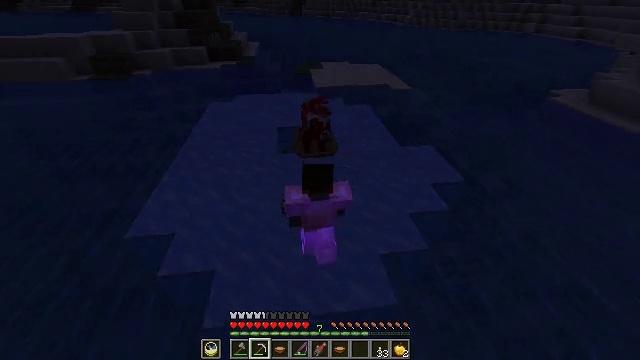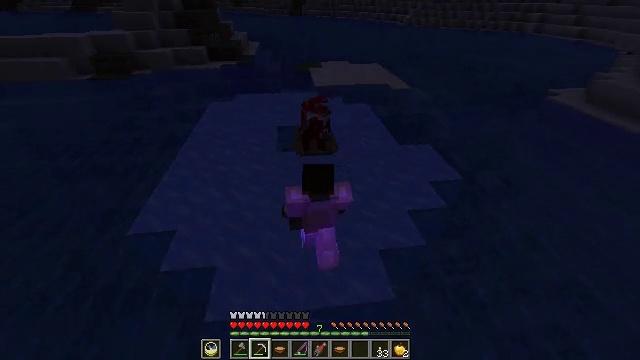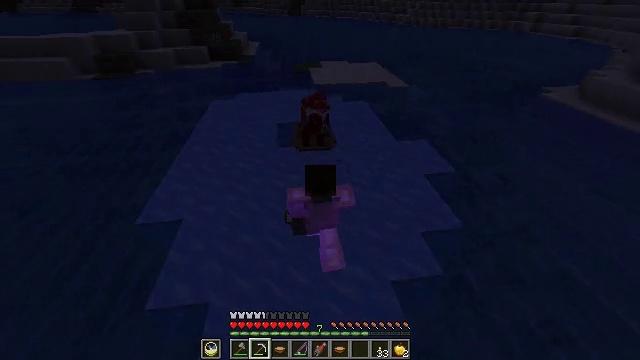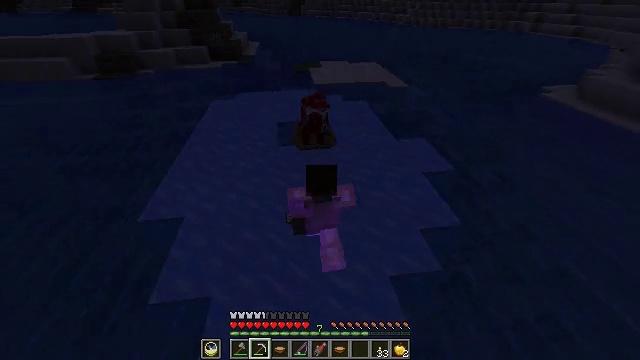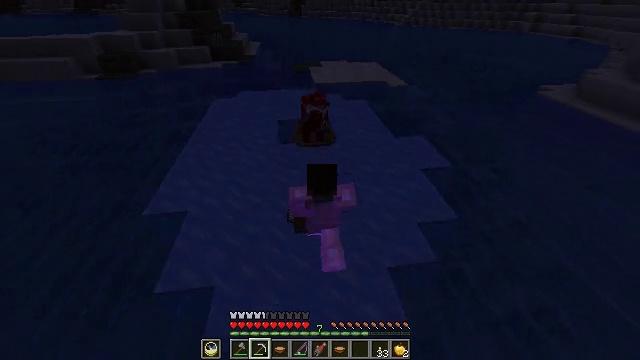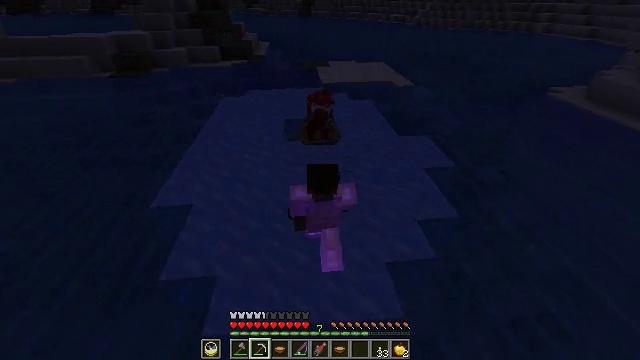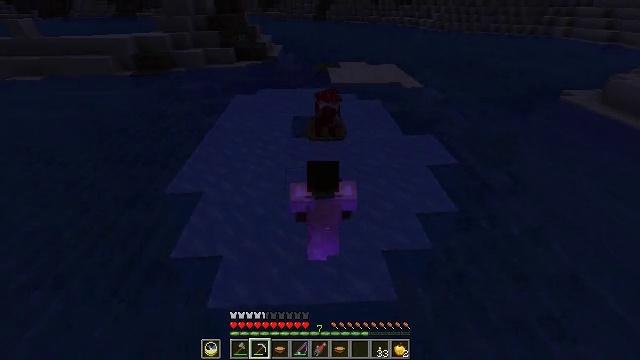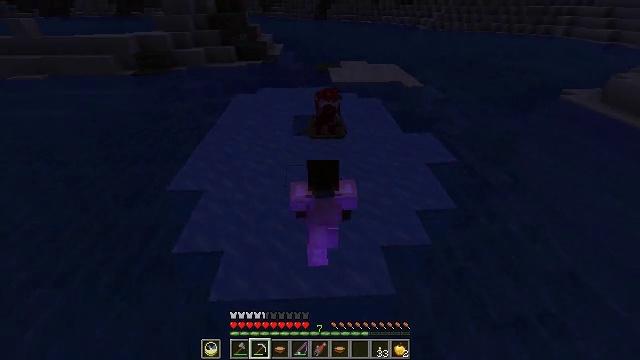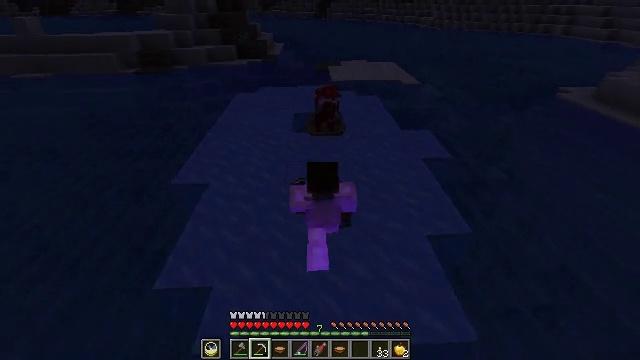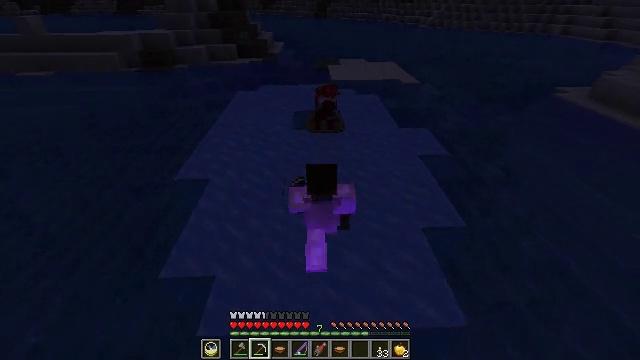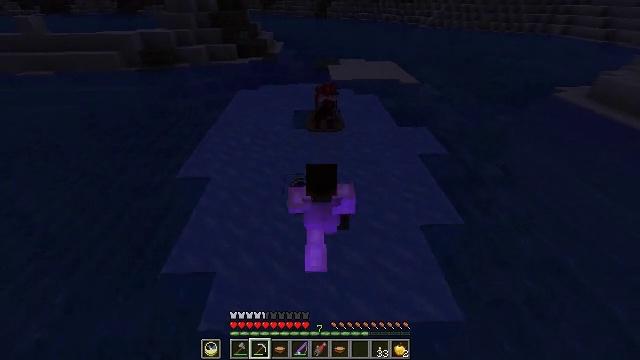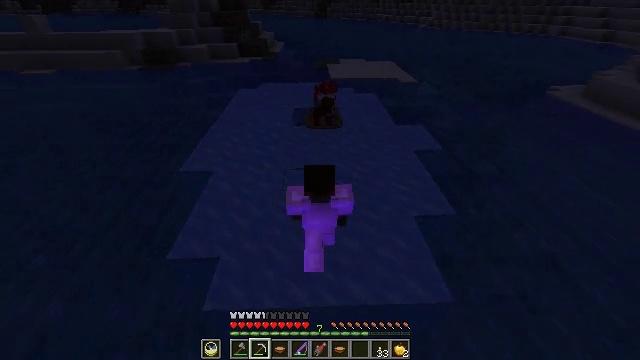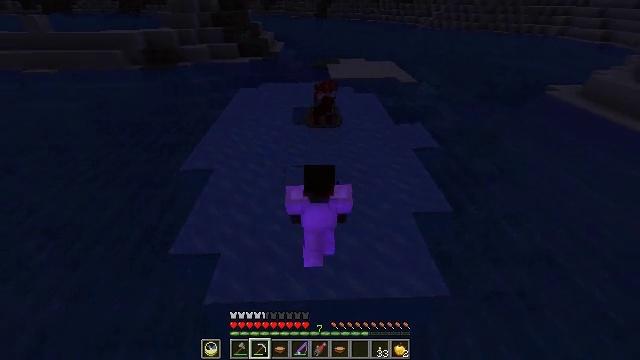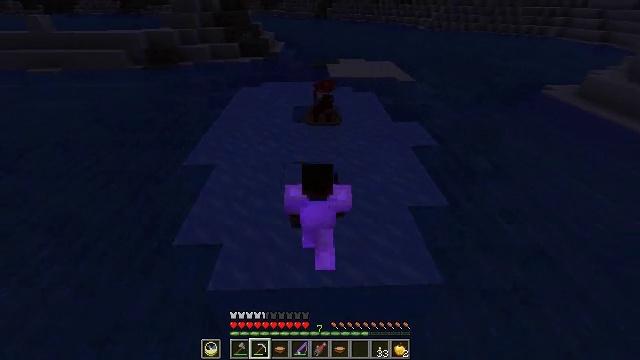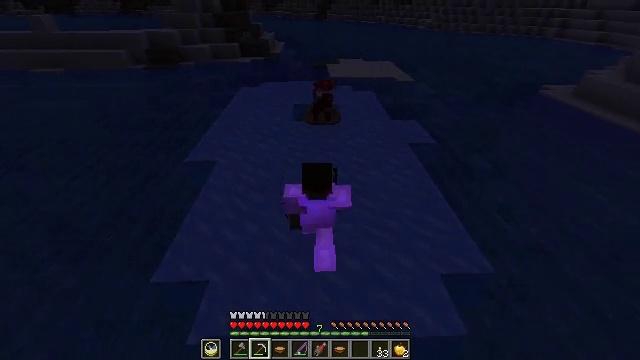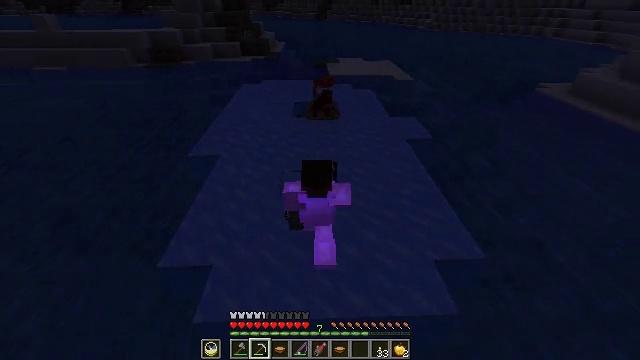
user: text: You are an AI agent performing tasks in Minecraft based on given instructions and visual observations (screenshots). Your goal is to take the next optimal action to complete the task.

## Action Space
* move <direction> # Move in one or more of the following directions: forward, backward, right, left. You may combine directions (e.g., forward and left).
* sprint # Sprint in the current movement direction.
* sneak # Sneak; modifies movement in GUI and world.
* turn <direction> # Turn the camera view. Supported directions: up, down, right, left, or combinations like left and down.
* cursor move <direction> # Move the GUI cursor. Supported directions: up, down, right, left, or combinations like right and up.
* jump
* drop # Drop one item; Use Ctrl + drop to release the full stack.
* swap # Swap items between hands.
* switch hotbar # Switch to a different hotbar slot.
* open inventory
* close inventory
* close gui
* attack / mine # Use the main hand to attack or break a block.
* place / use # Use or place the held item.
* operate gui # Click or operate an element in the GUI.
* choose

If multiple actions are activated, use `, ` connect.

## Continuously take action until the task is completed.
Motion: motion action
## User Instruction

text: Break the frosted ice.
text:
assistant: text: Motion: move back
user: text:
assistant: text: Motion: move back
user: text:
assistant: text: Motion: move back
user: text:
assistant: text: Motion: move back
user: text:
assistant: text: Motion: move back, turn left
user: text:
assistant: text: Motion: move back, turn left
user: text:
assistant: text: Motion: move back
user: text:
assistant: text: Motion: move back
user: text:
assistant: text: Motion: move back
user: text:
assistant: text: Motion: move back
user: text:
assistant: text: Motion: move back
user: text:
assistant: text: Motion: move back
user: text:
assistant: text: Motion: move back
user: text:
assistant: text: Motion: move back
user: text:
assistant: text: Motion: move back
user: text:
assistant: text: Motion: move back
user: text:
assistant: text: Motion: move back
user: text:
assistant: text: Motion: move back
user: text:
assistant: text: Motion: move back
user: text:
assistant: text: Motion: move back
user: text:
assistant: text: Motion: move back
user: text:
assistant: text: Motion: move back
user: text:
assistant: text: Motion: move back
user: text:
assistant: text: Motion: move back
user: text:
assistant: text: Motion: move back
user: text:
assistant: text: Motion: move back
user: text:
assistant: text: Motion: move back
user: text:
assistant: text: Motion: move back
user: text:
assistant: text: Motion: move back
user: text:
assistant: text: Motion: move back